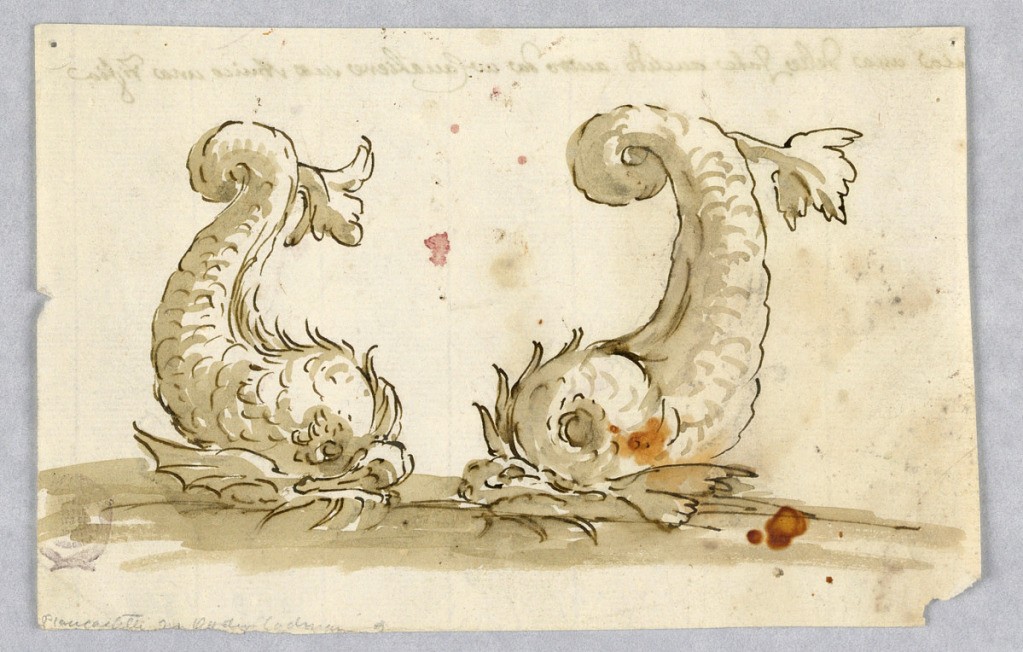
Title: Project for a Fountain with Two Dolphins
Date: mid- 18th century
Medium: Pen and ink, brush and sepia on paper
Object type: Drawing
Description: Horizontal rectangle. Two dolphins are swimming in the water with everted bodies. On the back is an inscription ink: sia uns delle Tule avendo antto da un Caualiere suo Annio una Figlia